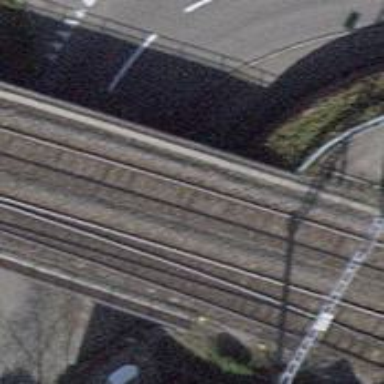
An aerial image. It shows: Sidewalk that goes through tunnel.